Question: guide if it is possible to the solution.

I need table result as follows
'''
RAJ1 RAJ2 ARUN MUTHU
-----------------------
86 74 45 null
74 86 45 null
null 74 45 86
'''
I don't know where to start to implement this by on procedure or by normal query.
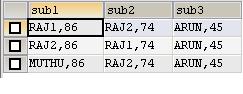
Answer: '''
SELECT
COALESCE(
IF(LEFT(subj1,4)='RAJ1', SUBSTRING(subj1,6), NULL),
IF(LEFT(subj2,4)='RAJ1', SUBSTRING(subj2,6), NULL),
IF(LEFT(subj3,4)='RAJ1', SUBSTRING(subj3,6), NULL)) as RAJ1,
COALESCE(
IF(LEFT(subj1,4)='RAJ2', SUBSTRING(subj1,6), NULL),
IF(LEFT(subj2,4)='RAJ2', SUBSTRING(subj2,6), NULL),
IF(LEFT(subj3,4)='RAJ2', SUBSTRING(subj3,6), NULL)) as RAJ2,
COALESCE(
IF(LEFT(subj1,4)='ARUN', SUBSTRING(subj1,6), NULL),
IF(LEFT(subj2,4)='ARUN', SUBSTRING(subj2,6), NULL),
IF(LEFT(subj3,4)='ARUN', SUBSTRING(subj3,6), NULL)) as ARUN,
COALESCE(
IF(LEFT(subj1,5)='MUTHU', SUBSTRING(subj1,7), NULL),
IF(LEFT(subj2,5)='MUTHU', SUBSTRING(subj2,7), NULL),
IF(LEFT(subj3,5)='MUTHU', SUBSTRING(subj3,7), NULL)) as MUTHU
FROM thetable;
'''